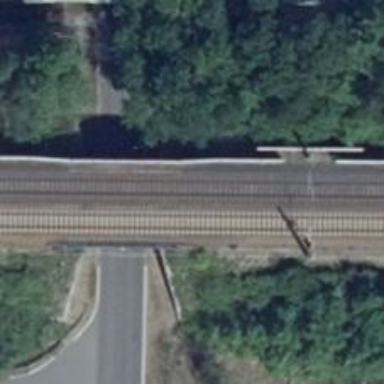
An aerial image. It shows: Railway track with contact line for electrification.